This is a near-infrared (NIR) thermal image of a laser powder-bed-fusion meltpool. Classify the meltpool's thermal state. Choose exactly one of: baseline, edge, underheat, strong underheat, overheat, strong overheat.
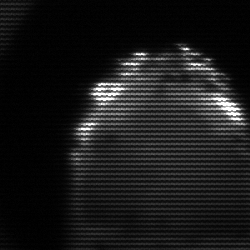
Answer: edge